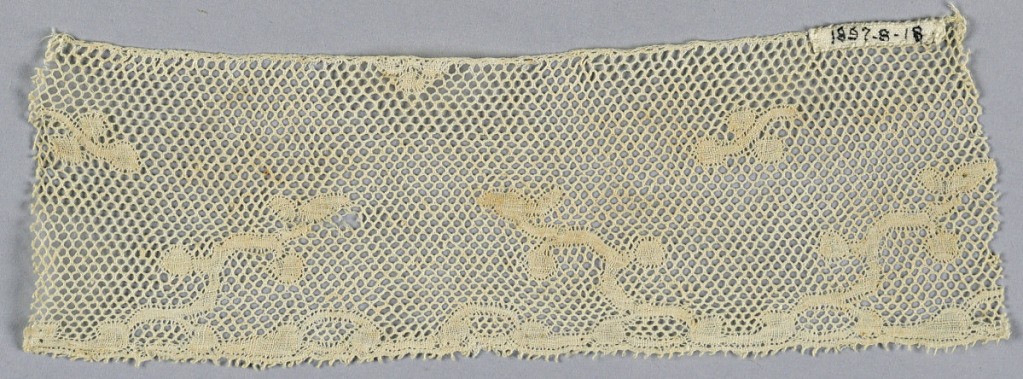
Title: Fragment
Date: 18th century
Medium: linen Technique: bobbin lace
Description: Fragment of Valenciennes lace has a conventionalized branch and leaf border. Round mesh and straight edges.